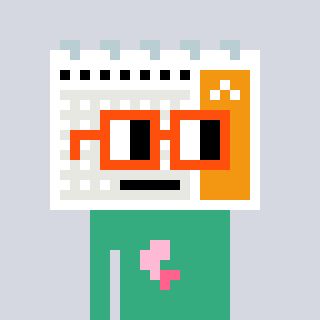
a pixel art character with square orange glasses, a calendar-shaped head and a teal-colored body on a cool background